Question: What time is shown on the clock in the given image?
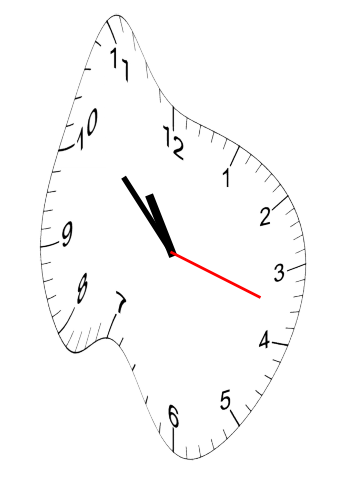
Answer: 10:52:18